Interaction volume radius: 10 \u00c5
Interaction volume height: 15 \u00c5
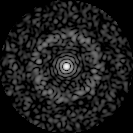
Disorder parameter: 0.8324